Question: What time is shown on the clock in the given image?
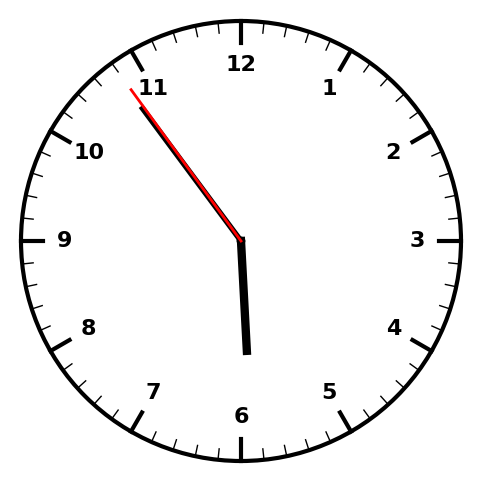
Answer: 05:53:54